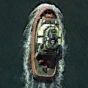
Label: Towing_vessel